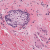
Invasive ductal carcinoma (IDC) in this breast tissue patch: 0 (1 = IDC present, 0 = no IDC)